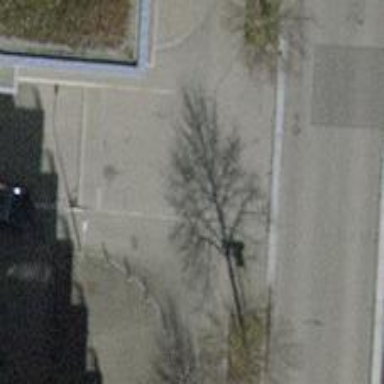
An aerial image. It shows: Unmarked crossing with traffic calming table.